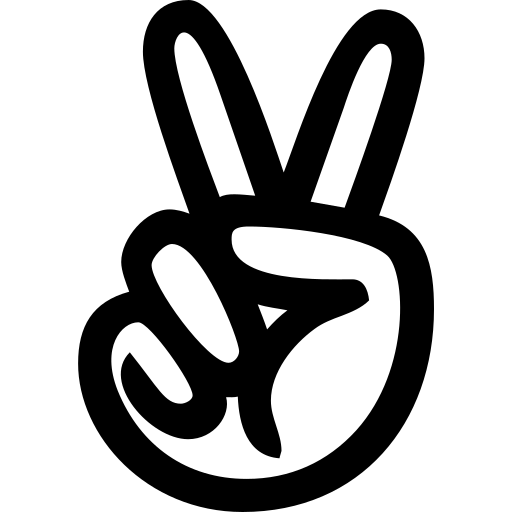
Tags: icon, FontAwesome, fa-icon, brand, angellist